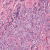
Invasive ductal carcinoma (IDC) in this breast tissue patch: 1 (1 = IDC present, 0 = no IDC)